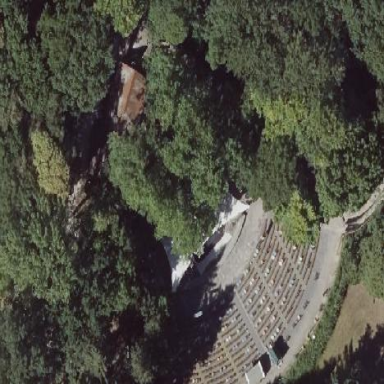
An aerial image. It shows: Theatre.